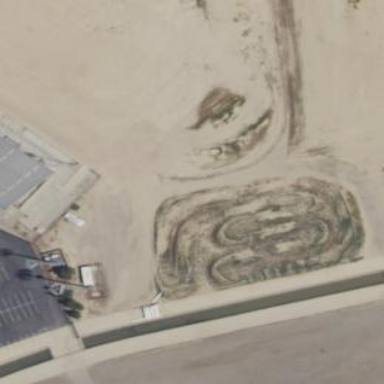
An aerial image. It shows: Motocross raceway road.